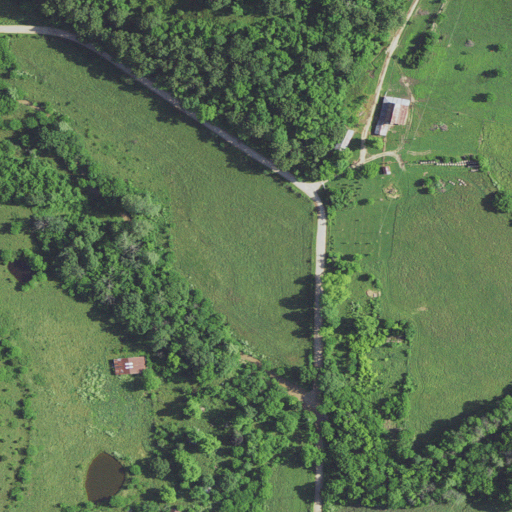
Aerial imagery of valley in Missouri named Pender Hollow containing pasture, open development, deciduous forest, mixed forest, and low intensity development